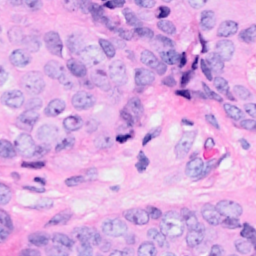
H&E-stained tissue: Breast